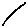
Label: line